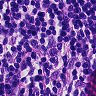
Metastatic tissue present: no